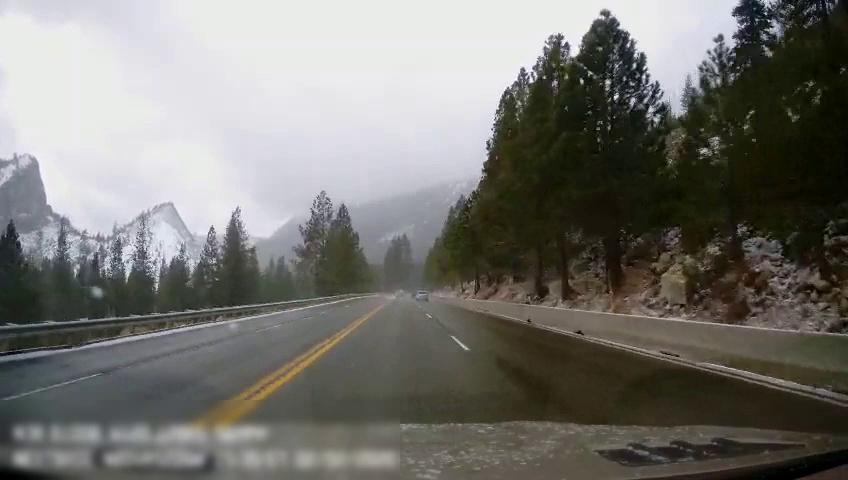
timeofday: Day
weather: Snowy
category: Drivable Space
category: Vehicles | SUV
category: Lanes | Current Lane
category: Lanes | Opposite Lane
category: Lanes | Opposite Lane
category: Lanes | Current Lane
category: Lanes | Current Lane